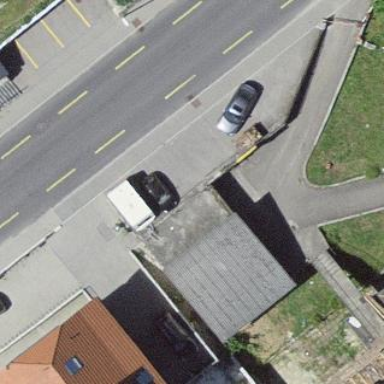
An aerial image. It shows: Garage.